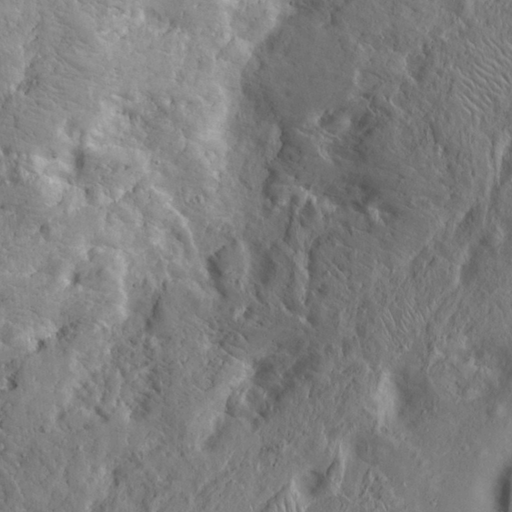
Classes present: Background, Cone